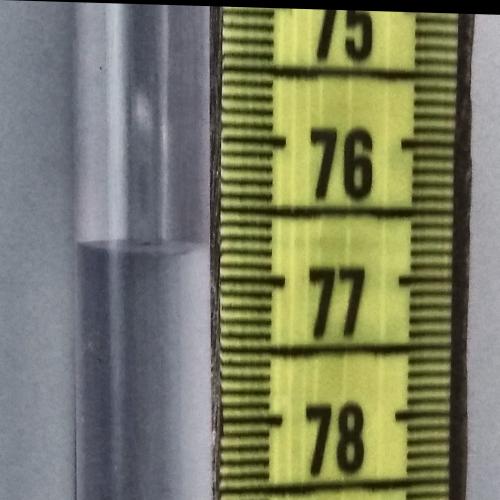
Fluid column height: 76.8 cm